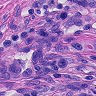
Metastatic tissue present: yes